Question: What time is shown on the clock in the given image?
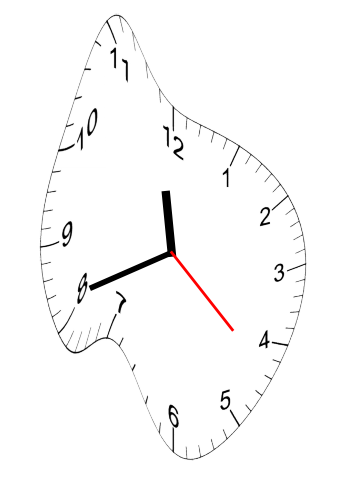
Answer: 11:41:22